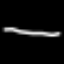
Label: line